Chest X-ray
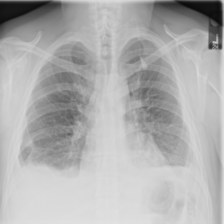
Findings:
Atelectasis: negative
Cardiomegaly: negative
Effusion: positive
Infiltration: negative
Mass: negative
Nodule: negative
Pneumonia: negative
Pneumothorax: negative
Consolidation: negative
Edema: negative
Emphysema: negative
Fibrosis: negative
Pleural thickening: positive
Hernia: negative